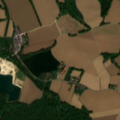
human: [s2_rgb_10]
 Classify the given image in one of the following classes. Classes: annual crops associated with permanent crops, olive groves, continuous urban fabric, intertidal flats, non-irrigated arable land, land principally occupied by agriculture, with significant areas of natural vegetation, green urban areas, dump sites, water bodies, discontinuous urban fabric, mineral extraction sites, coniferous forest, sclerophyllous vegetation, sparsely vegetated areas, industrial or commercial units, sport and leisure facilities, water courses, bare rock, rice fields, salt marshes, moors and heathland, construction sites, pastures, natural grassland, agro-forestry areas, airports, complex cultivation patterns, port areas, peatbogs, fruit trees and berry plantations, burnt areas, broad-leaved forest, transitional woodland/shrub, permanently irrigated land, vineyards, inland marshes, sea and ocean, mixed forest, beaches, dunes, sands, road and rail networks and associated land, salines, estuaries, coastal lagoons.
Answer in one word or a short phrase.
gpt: non-irrigated arable land, land principally occupied by agriculture, with significant areas of natural vegetation, broad-leaved forest